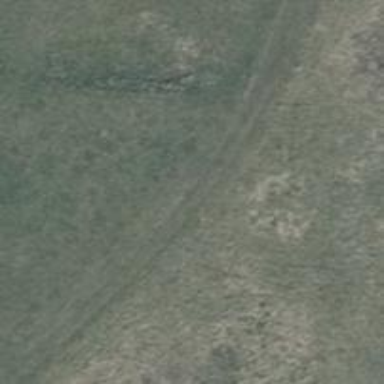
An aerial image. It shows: Track with grade 5 tracktype.